Question:
In my requirement i have two strings (Dynamically) i want to compare two strings and strike off the deleted/modified string and also highlight the newly added string. one string is my old string and one string is new string, some times both are same based on user input. i tried but i cant get output. please help me. below is my tried code in c#
'''
Ex: string s1 = "Hello dear Alice and dear Bob.";string s2 = " Hello Alice and dear Bob Have a nice day.";
'''
Need Output: Hello dear Alice and dear Bob Have a nice day.
Dear is strike off and Have a nice day is highlight. pLEASE help me friends
My code:
'''
if(String.Equals(my_NString,my_String,StringComparison.OrdinalIgnoreCase))
{
sb.AppendLine("<div><p style='text-align:justify;'>"+my_NString+" </p></div>");
sb.AppendLine("<br/>");
}
else
{
sb.AppendLine("<p style='text-align:justify;border:3px;border-color:#FF0000;padding:1em;color:red;'>"+my_NString+" </p>");
sb.AppendLine("<br/>");
}
}
'''
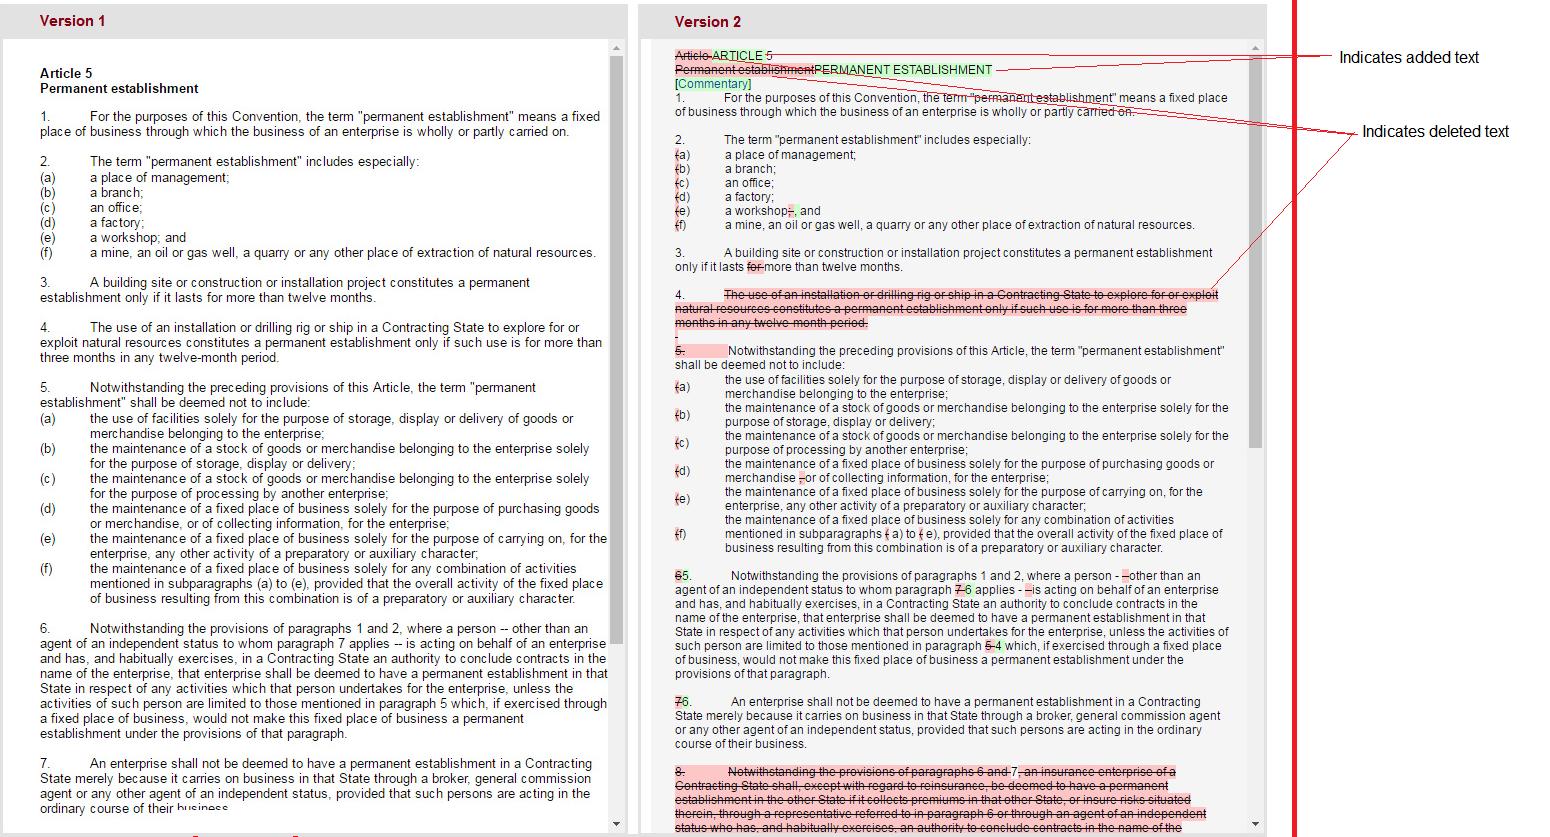
Answer: This is not so easy. There's no one way to compare strings like that. There are different strategies and each have their up and downs. This is a very complicated task. Your best shot is to use an existing implementation of difference and variation algorithm, like this:
<URL>
PS: Editted:
Example really depends on what library/engine you'd like to use. The one that I'm most familiar with (and used most often) would look like this:
'''
class Difference {
public static void Main(string[] args) {
diff_match_patch match = new diff_match_patch();
List<Diff> diff = match.diff_main("Hello World.", "Goodbye World.");
for (int i = 0; i < diff.Count; i++) Console.WriteLine(diff[i]);
}
}
'''
The result would be:
'''
[(-1, "Hell"), (1, "G"), (0, "o"), (1, "odbye"), (0, " World.")]
'''
You could also use 'match.diff_cleanupSemantic(diff)'; before displaying, and then the result would be:
'''
[(-1, "Hello"), (1, "Goodbye"), (0, " World.")]
'''
So basically use 'diff_cleanupSemantic' to change level of differences from 'letter-level' to 'word-level'.